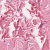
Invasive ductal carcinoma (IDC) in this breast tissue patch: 0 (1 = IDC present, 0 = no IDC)